Question: I am new to using in i have been playing around with the tool and i did several and to the server however i am seeing in the option when i do a i am getting i do not need or use anymore. How can i remove from , branches i do not need anymore.
I attempted a delete however when i do a again from the server they all come back. I also need these names however i cannot reuse them since they already exist. Under is a screen shot of what i see when i attempt to configure the FETCH option.

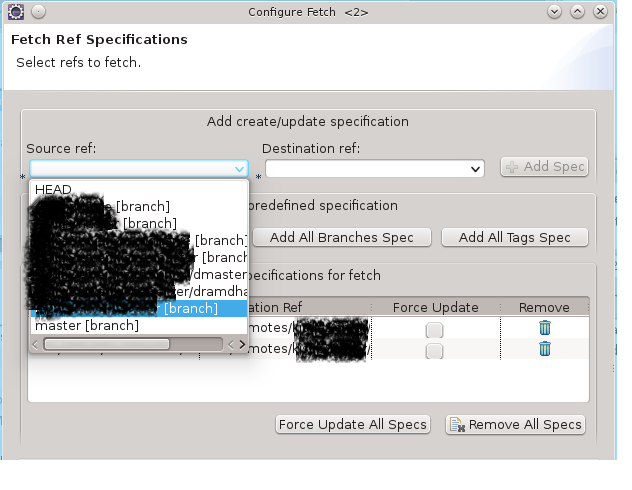
Answer: You need to delete those branches on the server as well as locally:
'''
git push --delete origin <branchName>
'''
(As in "<URL>
If you don't, the next fetch will bring those branches back.